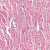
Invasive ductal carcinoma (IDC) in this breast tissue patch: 0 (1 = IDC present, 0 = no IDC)